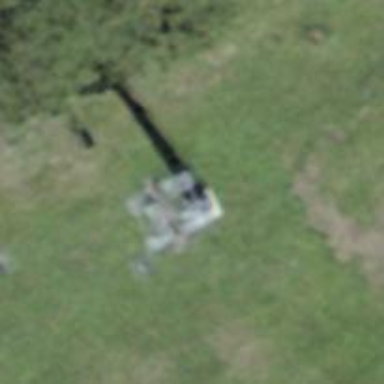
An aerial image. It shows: Pylon for aerialway.